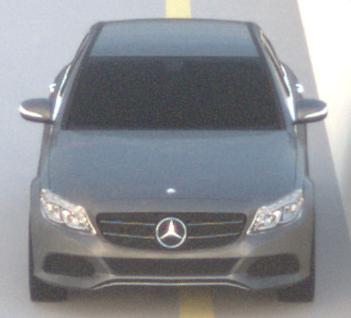
Make: Mercedes-Benz
Model: C 160
Detailed model: C-Class (205) Limousine
Model produced from: 2015/04
Model produced until: 2018/04
Doors: 4
Color: gray
Road condition: dry road
Daytime: sunrise or sunset
Contrast: medium contrast